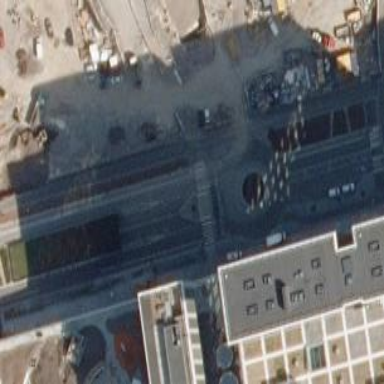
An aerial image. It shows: Asphalt road in residential area leading to roundabout.